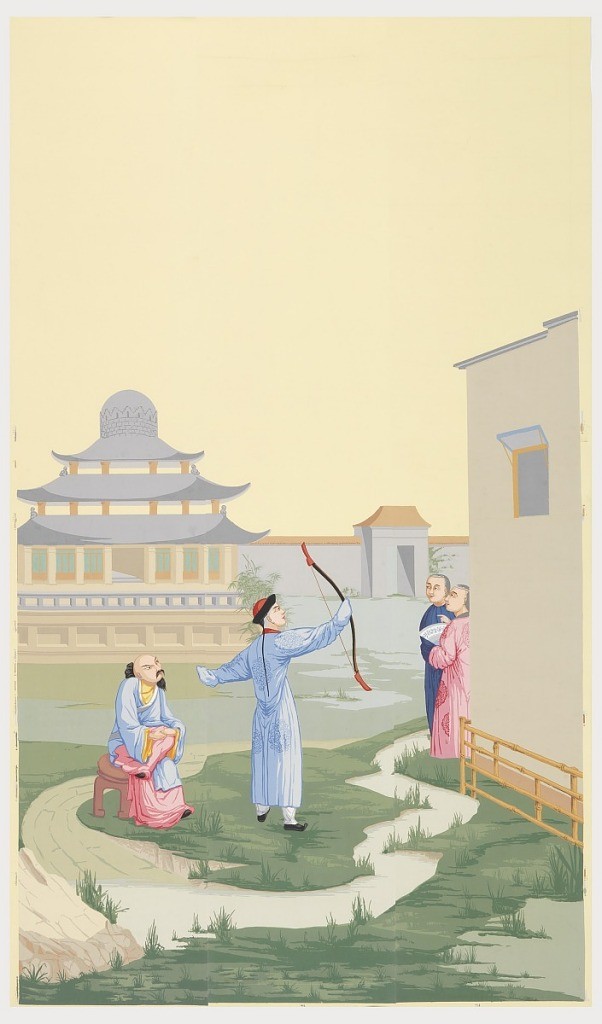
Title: Chinese Chippendale
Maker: Desfossé et Karth, French, 1863
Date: ca. 1850
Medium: Block-printed paper
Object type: Scenic
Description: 1941-88-28: Portion of a palace with triple roof. In foregroun...;     1941-88-29: Portion of a palace and adjoining wall. In foregro...;     1941-88-30: In foreground, portion of a stream, at the edge of...